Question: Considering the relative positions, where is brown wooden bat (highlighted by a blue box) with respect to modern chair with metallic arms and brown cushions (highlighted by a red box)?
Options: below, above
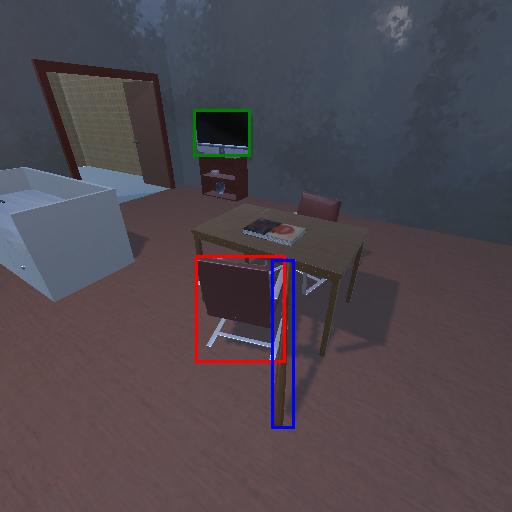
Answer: below